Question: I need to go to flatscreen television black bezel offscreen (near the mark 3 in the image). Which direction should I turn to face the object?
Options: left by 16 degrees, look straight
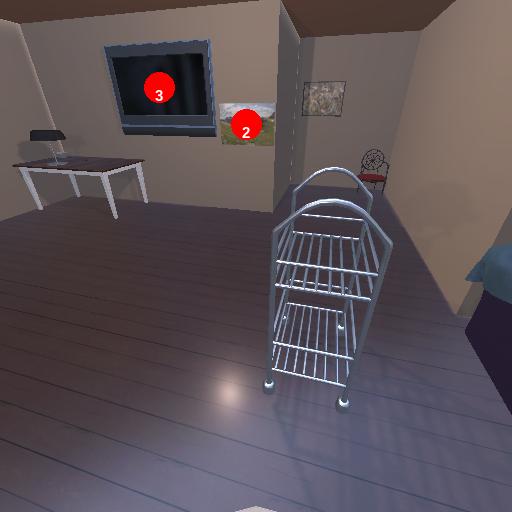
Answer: left by 16 degrees